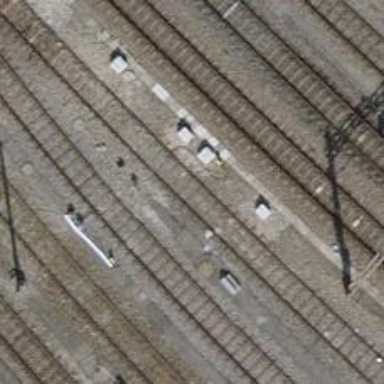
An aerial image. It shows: Rail yard with electrified contact lines for the railway.